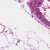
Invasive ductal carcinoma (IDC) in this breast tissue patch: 0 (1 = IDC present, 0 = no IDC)